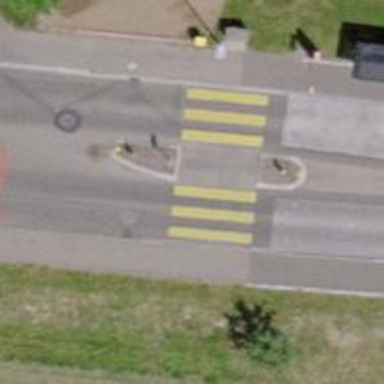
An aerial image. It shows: Marked road crossing.